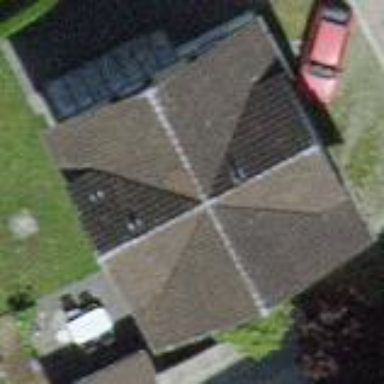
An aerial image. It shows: Building with hipped roof.